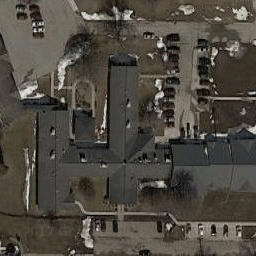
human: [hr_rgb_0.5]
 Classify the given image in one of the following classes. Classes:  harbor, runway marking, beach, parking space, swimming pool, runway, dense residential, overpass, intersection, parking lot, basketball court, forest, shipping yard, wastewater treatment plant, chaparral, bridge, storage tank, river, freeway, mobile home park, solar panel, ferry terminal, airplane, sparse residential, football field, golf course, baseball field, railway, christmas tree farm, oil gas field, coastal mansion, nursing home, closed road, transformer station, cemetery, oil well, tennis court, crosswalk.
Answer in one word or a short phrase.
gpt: nursing home